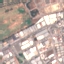
Land use / land cover: Industrial